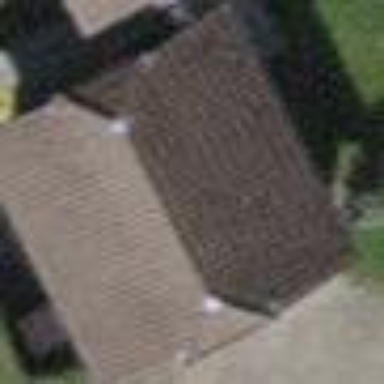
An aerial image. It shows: Garage.